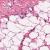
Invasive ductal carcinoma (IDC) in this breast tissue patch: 0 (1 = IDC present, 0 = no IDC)